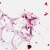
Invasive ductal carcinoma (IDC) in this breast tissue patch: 0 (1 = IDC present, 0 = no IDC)